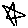
Label: star